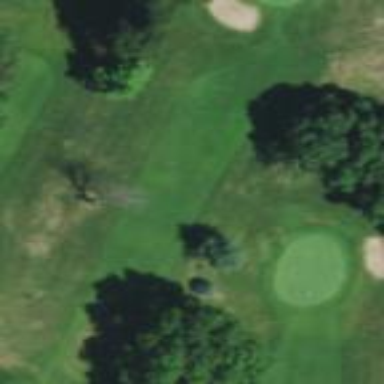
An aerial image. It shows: Well-mown grass fairway used for playing golf.